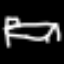
Label: bed